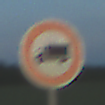
Verkehrszeichen: VerbotFuerKraftfahrzeugeUeberDreiKommaFuenfTonnen
Umgebung: Outdoor, Nature
Tageszeit: SunriseSunset
Wetter: PartlyCloudy
Licht: Natural
Jahreszeit: NotSpecified
Kontrast: MediumContrast